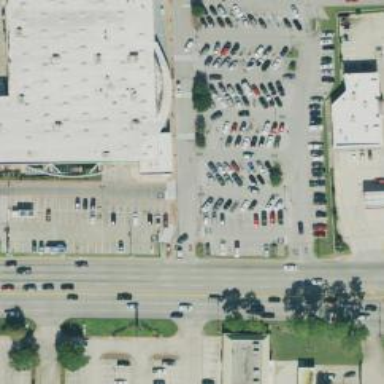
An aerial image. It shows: Supermarket located in building.